Interaction volume radius: 5 \u00c5
Interaction volume height: 20 \u00c5
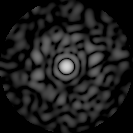
Disorder parameter: 0.8477